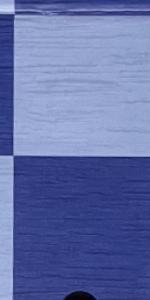
Label: Empty